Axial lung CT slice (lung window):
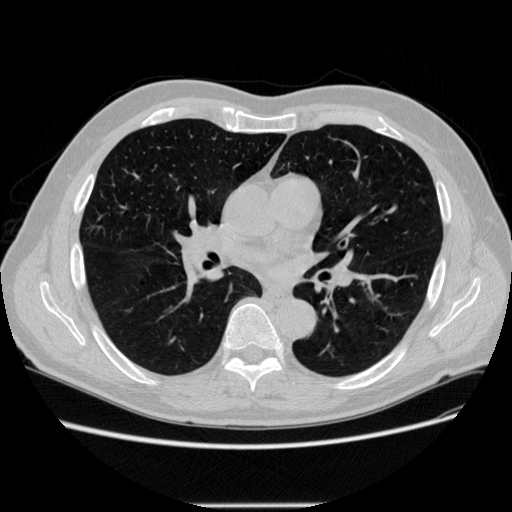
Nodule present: no